Question: I have two timepicker in my view
'''
@Html.Kendo().TimePickerFor(m=>m.AttendeeStartTime).Format("HH:mm")
@Html.Kendo().TimePickerFor(m=>m.AttendeeEndTime).Format("HH:mm")
'''
This is how it looks

and here is rendered HTML for From Timepicker,
'''
<input data-val="true" data-val-required="The AttendeeStartTime field is required."
id="AttendeeStartTime" name="AttendeeStartTime" type="text" value="09:00" data-role="timepicker"
class="k-input valid" role="textbox" aria-haspopup="true" aria-expanded="false" aria-
owns="AttendeeStartTime_timeview" aria-disabled="false" aria-readonly="false" style="width: 100%;">
'''
Whenever there is change in From timepicker, how can I add one hour to its value and set to to To timepicker?
This is what I have done,
'''
$('#@Html.IdFor(m=>m.AttendeeStartTime)').on('change', function () {
//var date = new Date();
endTime.value($(this).val());
alert(endTime.value());
'''
This only sets the To value to the same as From when there is change, but I want to add an hour or some timespan to it.
How should i do that?
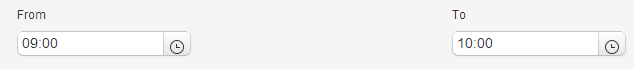
Answer: Use this:
'''
$('#@Html.IdFor(m=>m.AttendeeStartTime)').on('change', function () {
//try getting the date from the date picker
var date = $("#@Html.IdFor(m=>m.AttendeeStartTime)").data("kendoTimePicker").value();
if (date) {
//convert the string to a date
date = new Date(date); //you can probably skip this step since the Kendo DatePicker returns a Date object
//increase the "hours"
date.setHours(date.getHours() + 1);
//set it back in the "to" date picker
$("#@Html.IdFor(m=>m.AttendeeEndTime)").data("kendoTimePicker").value(date);
//alert(endTime.value());
}
}
'''